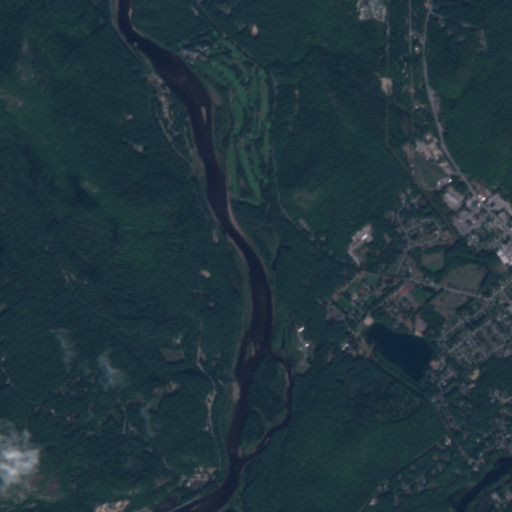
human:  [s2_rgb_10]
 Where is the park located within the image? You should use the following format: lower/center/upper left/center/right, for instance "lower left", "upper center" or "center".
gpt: The park is located in the center right of the image.
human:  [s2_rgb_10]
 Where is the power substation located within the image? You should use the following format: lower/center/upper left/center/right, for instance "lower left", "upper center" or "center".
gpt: The power substation is located in the lower right of the image.
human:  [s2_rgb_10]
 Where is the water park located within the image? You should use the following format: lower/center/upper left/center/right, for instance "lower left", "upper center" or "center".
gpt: The water park is located in the center right of the image.
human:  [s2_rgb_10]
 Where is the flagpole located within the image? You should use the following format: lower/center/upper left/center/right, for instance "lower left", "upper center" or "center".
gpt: The flagpole is located in the center right of the image.
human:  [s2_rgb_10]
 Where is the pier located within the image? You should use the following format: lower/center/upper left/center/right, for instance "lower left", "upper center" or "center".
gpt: The pier is located in the lower right of the image.
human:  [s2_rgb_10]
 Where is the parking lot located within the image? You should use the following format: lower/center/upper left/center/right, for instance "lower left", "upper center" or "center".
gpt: There is no parking lot in the image.